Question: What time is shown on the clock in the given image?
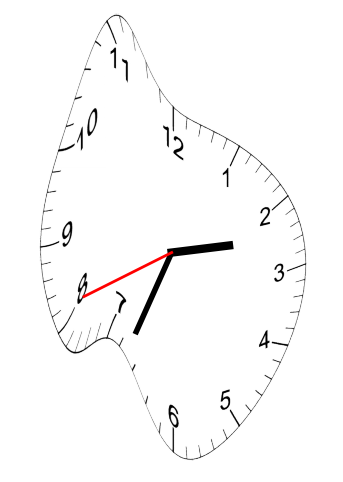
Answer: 02:33:41